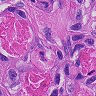
Metastatic tissue present: yes